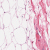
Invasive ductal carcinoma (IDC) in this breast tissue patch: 0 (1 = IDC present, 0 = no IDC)